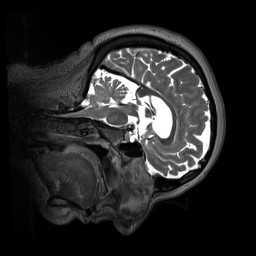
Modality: T2w
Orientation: sagittal
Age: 57
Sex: female
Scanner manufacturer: siemens
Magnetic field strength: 3 T
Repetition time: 3.2 s
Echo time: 0.412 s